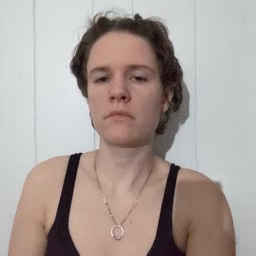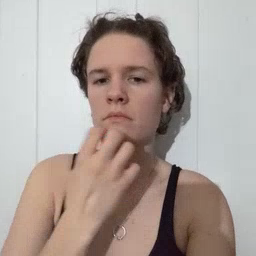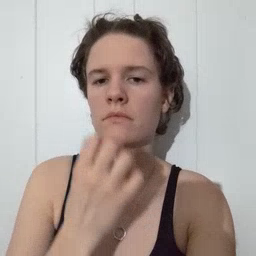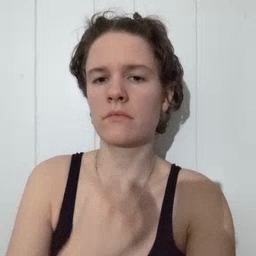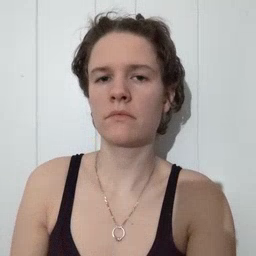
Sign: underwear